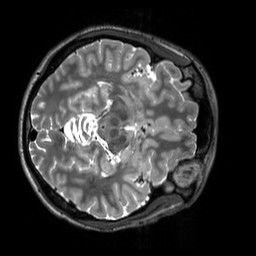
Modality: T2w
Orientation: axial
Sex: male
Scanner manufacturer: siemens
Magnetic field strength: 3 T
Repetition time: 3.2 s
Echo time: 0.409 s